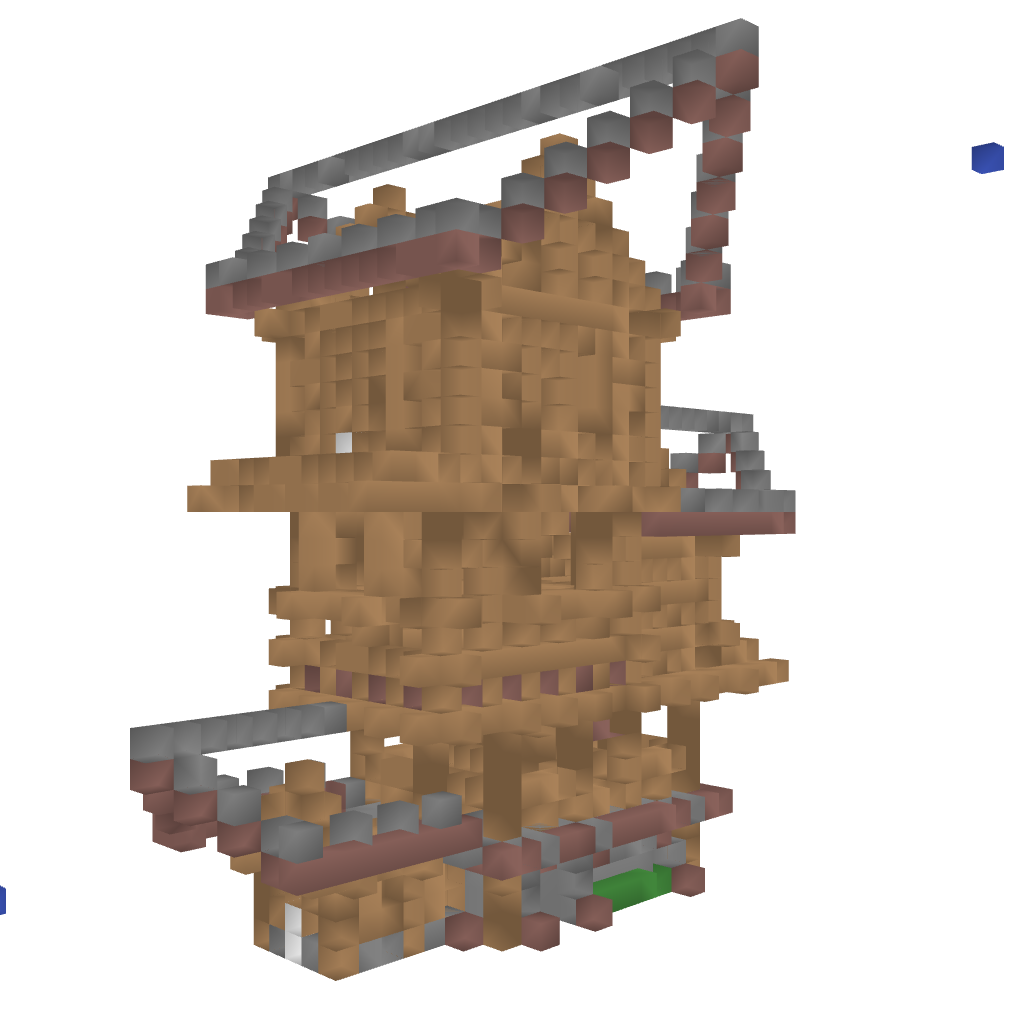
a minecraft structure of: Fantasy Medieval Home #0001 | By DaveGR bad low quality